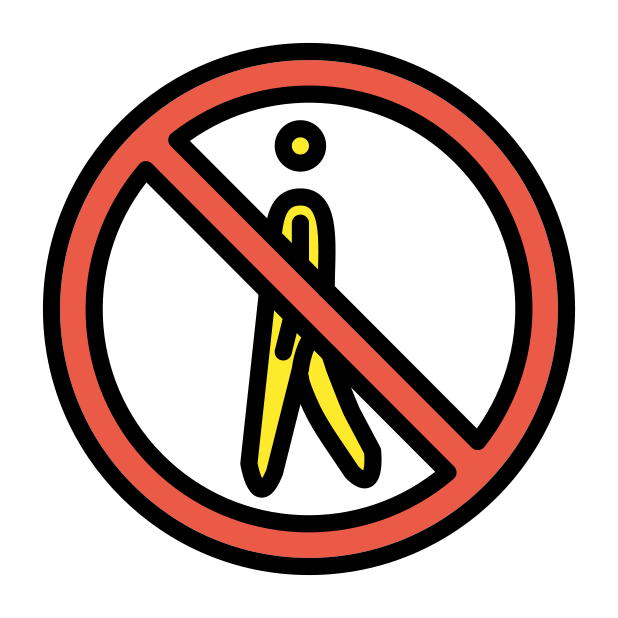
no pedestrians